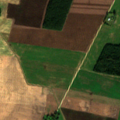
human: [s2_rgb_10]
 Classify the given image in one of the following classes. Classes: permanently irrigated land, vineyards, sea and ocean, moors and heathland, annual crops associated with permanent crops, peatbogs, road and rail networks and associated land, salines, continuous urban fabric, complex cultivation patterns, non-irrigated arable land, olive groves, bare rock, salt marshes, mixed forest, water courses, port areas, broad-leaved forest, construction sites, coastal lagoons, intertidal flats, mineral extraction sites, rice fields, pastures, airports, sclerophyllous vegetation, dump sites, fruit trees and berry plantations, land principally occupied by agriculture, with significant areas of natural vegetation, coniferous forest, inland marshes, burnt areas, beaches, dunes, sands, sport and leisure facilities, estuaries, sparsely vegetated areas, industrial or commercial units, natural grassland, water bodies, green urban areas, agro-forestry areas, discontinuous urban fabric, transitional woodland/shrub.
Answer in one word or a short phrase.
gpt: non-irrigated arable land, complex cultivation patterns, broad-leaved forest